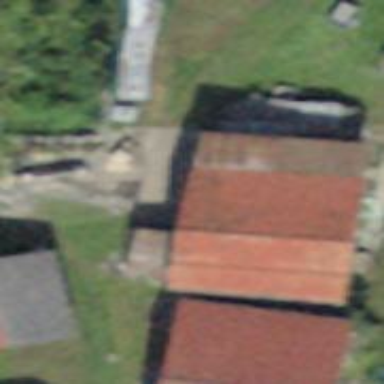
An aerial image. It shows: Rural barn.